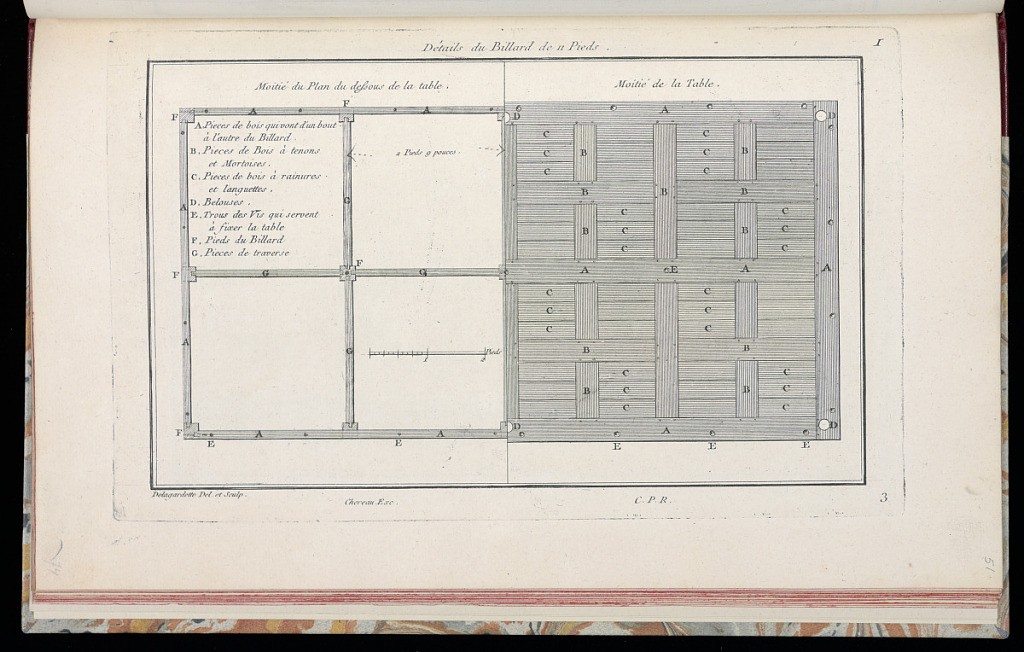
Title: Détails du Billard de 11 Pieds
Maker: Pierre Claude Delagardette, French, 1745 - 1792
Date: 1775-1788
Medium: Etching on off-white laid paper
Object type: Print
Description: Details for the construction of an 11-foot (French feet) billiard table. The plate is signed and numbered.